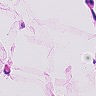
Metastatic tissue present: no